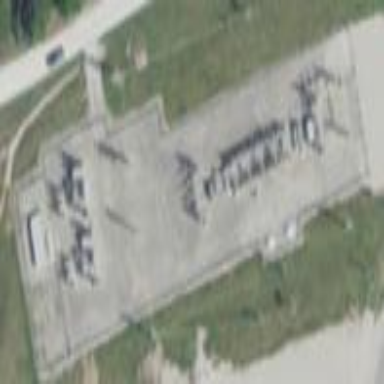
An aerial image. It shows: Power substation.